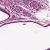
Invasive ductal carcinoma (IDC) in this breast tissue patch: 0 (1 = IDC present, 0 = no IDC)